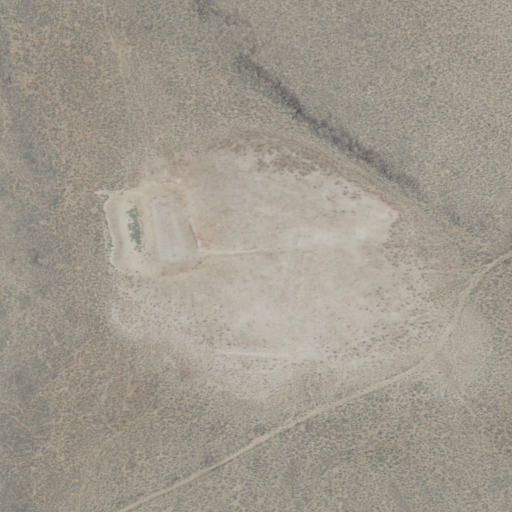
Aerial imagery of plain(s) in Oregon named Hatch Lake containing shrub, open development, and low intensity development